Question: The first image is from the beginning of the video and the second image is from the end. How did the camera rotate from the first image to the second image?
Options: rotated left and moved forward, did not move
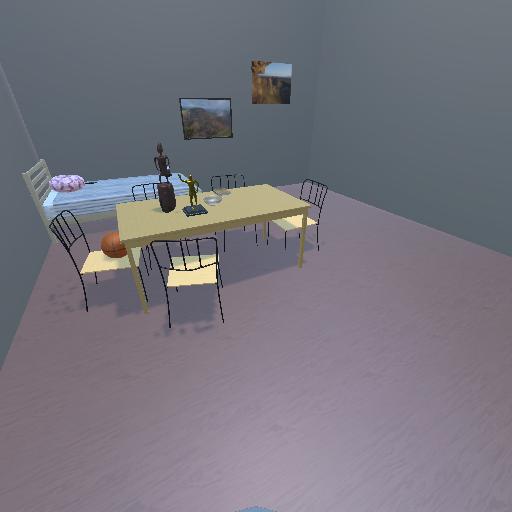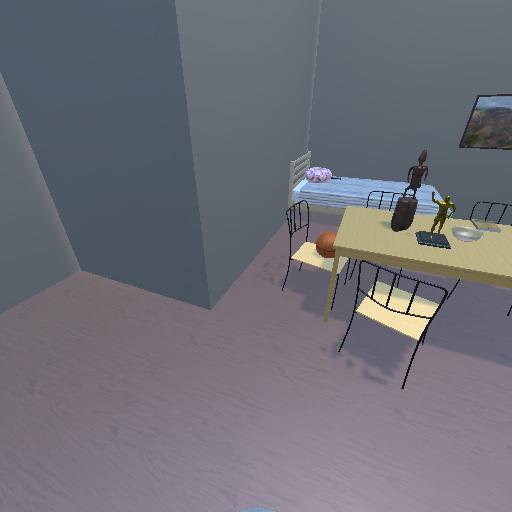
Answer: rotated left and moved forward